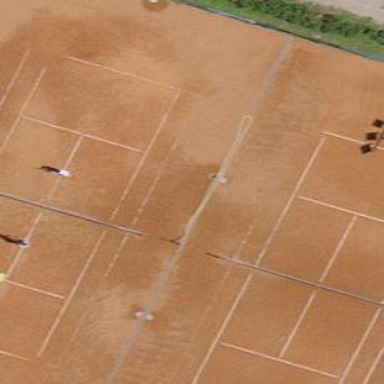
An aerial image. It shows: Tennis court on the leisure land pitch.